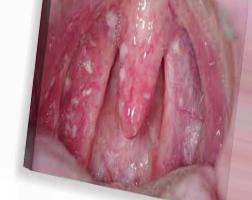
Condition: Mouth Ulcer